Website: crate-barrel
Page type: receipt
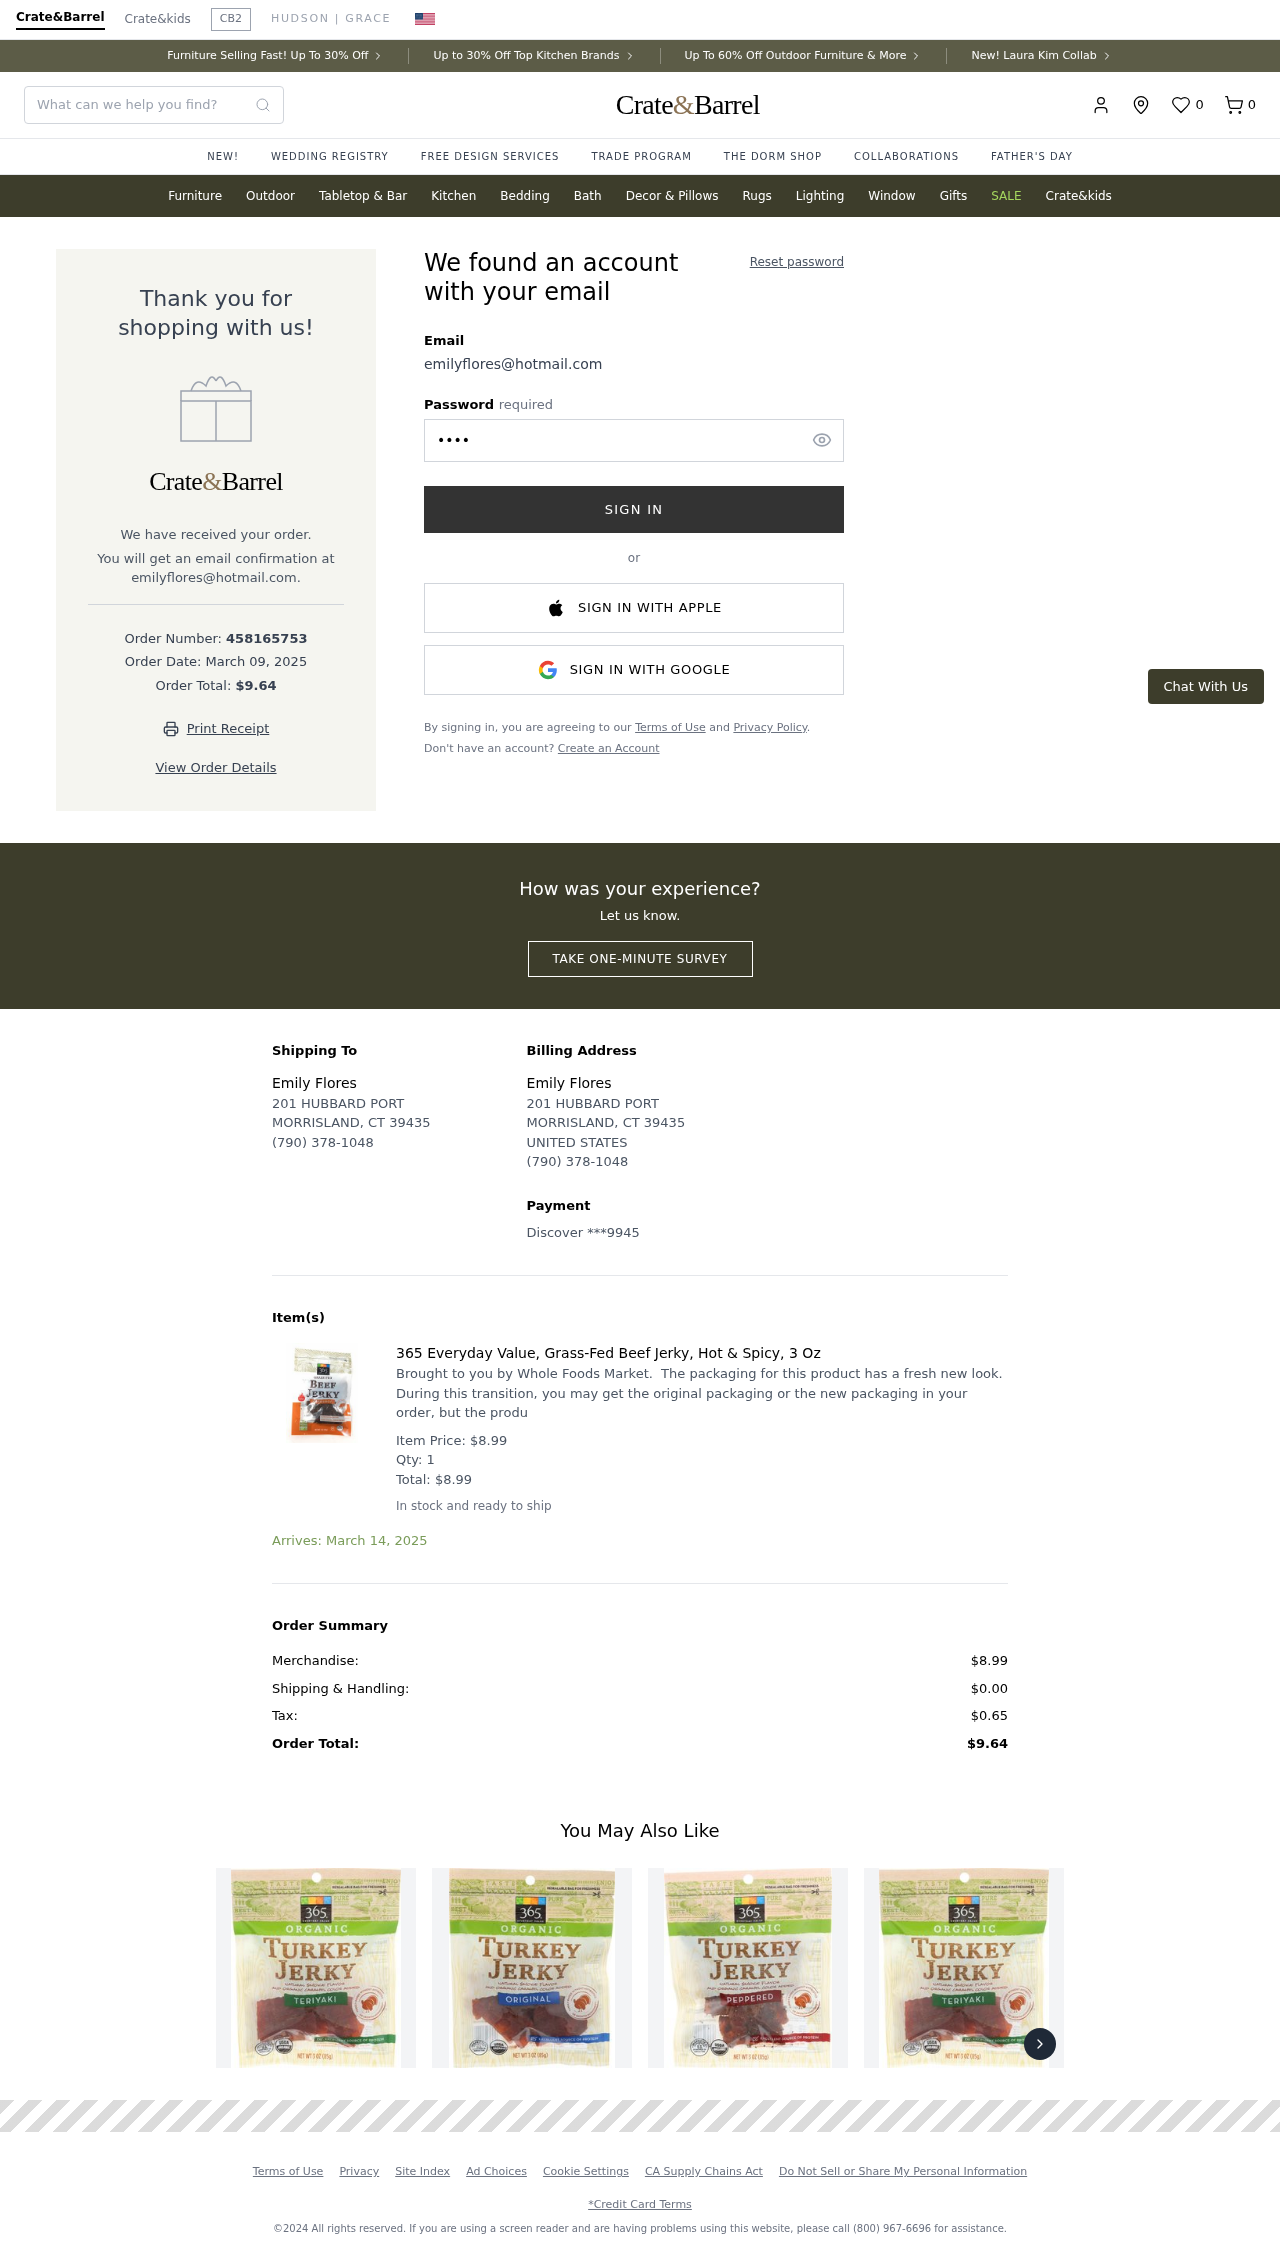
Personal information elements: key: PII_CARD_LAST4
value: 9945
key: PII_CARD_TYPE
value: Discover
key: PII_COUNTRY
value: UNITED STATES
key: PII_EMAIL
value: emilyflores@hotmail.com
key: PII_FULLNAME
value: Emily Flores
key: PII_STREET
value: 201 HUBBARD PORT
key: PII_EMAIL2
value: emilyflores@hotmail.com
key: PII_CITY_STATE_ZIP
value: MORRISLAND, CT 39435
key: PII_PHONE
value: (790) 378-1048
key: PII_FULLNAME2
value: Emily Flores
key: PII_STREET2
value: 201 HUBBARD PORT
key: PII_POSTCODE
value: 39435
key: PII_STATE_ABBR
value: CT
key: PII_POSTCODE_FULL
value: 39435
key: PII_POSTCODE_NUMERIC
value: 39435
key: PII_PHONE2
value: (790) 378-1048
Product elements: key: PRODUCT1_DESC
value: Brought to you by Whole Foods Market.  The packaging for this product has a fresh new look. During this transition, you may get the original packaging or the new packaging in your order, but the produ
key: PRODUCT1_NAME
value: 365 Everyday Value, Grass-Fed Beef Jerky, Hot & Spicy, 3 Oz
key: PRODUCT1_PRICE
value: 8.99
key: PRODUCT1_QUANTITY
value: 1
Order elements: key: ORDER_NUM_ITEMS
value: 0
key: ORDER_ID
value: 458165753
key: ORDER_DATE
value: March 09, 2025
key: ORDER_TOTAL
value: $9.64
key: ORDER_ITEM_TOTAL
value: $8.99
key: ORDER_DELIVERY_DATE
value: Arrives: March 14, 2025
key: ORDER_SUBTOTAL
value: $8.99
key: ORDER_SHIPPING_COST
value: $0.00
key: ORDER_TAX
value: $0.65
Search elements: key: HEADER_SEARCH
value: What can we help you find?
Other elements: key: FAVORITES_COUNT
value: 0